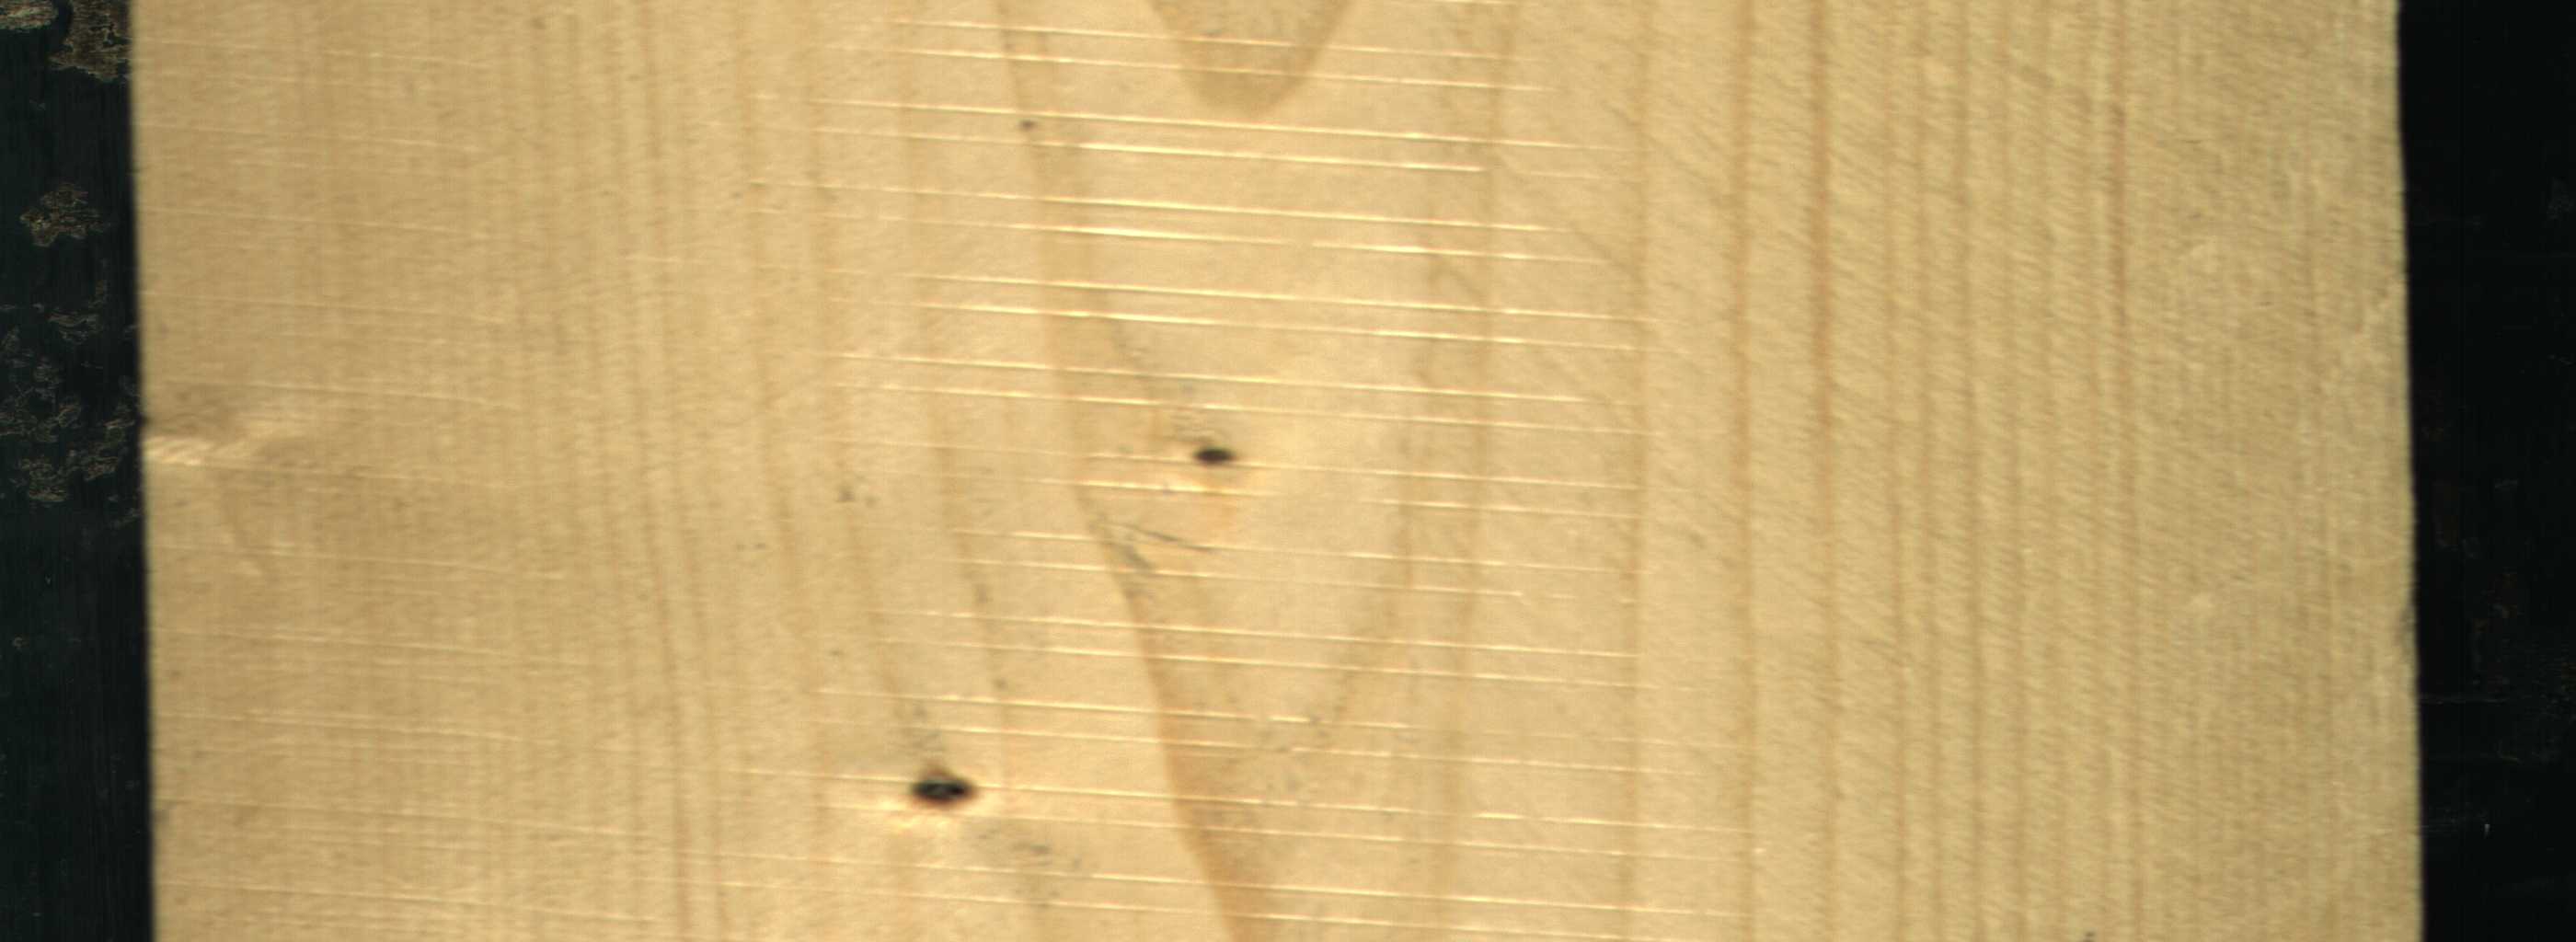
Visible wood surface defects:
Dead_Knot
Live_Knot